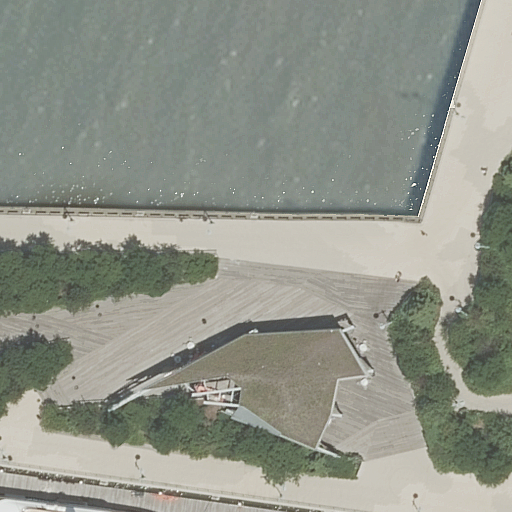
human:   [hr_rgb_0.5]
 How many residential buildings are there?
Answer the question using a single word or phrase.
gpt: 0

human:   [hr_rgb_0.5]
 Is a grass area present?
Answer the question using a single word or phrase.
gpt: yes

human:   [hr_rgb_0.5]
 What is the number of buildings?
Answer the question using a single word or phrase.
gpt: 0

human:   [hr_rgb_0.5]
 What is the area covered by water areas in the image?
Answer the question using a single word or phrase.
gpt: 4072m2

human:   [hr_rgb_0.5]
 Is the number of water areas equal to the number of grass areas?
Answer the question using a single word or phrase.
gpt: no

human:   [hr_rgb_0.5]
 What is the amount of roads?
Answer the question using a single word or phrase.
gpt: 4

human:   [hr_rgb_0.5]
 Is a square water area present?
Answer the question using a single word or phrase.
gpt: no

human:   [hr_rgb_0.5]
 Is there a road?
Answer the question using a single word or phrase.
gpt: yes

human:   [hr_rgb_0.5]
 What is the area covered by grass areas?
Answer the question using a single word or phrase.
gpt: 1767m2

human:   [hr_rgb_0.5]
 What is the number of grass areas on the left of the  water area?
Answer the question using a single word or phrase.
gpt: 2

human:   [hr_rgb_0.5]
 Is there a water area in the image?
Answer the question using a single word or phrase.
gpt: yes

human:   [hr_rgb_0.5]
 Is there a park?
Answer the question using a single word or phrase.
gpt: yes

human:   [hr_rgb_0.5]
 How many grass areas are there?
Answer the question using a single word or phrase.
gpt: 5

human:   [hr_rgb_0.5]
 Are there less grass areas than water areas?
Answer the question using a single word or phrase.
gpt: no

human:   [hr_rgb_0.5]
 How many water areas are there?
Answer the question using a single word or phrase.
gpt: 1

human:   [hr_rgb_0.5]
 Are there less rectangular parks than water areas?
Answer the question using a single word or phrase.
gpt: no

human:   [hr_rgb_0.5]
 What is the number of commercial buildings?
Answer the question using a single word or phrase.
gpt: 0

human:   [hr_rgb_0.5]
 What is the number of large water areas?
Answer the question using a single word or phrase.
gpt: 1

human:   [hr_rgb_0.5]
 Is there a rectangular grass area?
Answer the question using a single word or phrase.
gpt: yes

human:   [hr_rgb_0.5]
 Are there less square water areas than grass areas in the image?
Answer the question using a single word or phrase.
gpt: yes

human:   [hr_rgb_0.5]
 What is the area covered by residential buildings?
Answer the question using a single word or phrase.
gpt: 0m2

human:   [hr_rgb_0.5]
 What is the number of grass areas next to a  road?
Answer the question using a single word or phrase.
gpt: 5

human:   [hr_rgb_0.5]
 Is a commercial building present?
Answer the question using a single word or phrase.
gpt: no

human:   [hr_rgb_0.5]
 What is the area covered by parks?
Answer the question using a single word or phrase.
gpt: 107m2

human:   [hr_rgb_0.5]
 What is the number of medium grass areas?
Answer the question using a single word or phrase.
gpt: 5

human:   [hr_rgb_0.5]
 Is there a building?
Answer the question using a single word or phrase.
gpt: no

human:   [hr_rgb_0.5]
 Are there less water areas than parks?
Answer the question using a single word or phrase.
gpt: no

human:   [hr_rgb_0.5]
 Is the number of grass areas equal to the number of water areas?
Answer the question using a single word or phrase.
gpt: no

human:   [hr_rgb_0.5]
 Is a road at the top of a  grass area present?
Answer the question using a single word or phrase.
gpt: yes

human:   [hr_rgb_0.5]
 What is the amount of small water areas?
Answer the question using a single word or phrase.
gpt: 0

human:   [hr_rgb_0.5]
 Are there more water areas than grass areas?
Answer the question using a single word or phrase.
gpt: no

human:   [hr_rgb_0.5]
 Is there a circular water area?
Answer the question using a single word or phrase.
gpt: no

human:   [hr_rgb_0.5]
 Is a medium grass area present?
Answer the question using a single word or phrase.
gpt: yes

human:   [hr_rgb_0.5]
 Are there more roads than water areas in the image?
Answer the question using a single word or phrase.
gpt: yes

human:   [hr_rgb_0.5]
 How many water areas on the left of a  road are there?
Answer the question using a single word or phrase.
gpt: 1

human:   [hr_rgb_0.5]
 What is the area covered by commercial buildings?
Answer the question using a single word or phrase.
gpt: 0m2

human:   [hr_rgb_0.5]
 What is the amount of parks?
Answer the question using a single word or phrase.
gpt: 1

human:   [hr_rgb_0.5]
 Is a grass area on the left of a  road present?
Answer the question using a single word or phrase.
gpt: yes

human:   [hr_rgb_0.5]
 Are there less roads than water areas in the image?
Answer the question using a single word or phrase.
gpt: no

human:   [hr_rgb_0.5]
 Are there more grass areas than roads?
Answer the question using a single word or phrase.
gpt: yes

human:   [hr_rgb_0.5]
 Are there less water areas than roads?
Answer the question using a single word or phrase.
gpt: yes

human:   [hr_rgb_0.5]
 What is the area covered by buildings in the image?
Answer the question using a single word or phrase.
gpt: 0m2

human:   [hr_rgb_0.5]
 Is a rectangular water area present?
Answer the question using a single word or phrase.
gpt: no

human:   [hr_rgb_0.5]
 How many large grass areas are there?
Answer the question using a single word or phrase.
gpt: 0

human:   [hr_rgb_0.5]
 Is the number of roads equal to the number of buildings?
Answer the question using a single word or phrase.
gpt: no

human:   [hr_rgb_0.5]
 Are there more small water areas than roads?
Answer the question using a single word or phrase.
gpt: no

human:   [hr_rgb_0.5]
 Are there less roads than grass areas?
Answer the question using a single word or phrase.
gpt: yes

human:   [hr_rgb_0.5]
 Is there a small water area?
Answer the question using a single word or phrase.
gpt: no

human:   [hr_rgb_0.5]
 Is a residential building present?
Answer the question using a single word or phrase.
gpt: no

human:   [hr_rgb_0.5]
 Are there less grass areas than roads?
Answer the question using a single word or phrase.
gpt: no

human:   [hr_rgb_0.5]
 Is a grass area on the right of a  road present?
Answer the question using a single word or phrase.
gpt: yes

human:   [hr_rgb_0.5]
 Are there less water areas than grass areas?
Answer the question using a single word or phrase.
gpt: yes

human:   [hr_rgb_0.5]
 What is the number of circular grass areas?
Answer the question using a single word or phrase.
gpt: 0

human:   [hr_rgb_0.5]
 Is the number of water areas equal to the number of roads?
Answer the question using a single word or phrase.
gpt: no

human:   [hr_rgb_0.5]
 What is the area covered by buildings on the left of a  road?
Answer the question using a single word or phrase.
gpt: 0m2

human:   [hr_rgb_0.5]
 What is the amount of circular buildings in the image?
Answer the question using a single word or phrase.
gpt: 0

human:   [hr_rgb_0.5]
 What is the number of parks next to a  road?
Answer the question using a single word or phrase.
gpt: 1

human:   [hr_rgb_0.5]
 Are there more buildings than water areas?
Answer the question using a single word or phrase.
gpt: no

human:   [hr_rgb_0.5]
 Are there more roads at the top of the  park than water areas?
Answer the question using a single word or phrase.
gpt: yes

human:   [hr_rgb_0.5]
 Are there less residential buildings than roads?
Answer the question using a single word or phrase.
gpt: yes

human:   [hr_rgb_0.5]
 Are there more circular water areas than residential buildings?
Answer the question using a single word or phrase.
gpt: no

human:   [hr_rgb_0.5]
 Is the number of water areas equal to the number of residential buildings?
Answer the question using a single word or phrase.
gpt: no

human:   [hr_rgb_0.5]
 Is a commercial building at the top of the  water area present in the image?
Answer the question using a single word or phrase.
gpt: no

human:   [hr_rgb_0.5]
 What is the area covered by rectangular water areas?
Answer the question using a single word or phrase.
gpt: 0m2